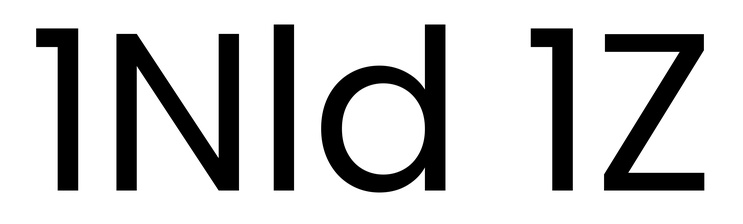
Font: Poppins-Regular